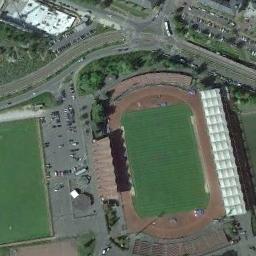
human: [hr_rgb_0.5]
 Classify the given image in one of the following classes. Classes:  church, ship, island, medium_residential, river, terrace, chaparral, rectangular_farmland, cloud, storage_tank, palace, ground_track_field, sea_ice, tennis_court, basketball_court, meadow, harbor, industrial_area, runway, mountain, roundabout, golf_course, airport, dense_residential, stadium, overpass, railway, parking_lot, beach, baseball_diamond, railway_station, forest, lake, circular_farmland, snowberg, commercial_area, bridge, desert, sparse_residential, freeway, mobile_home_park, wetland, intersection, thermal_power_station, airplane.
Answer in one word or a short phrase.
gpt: ground_track_field